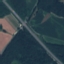
Label: Highway